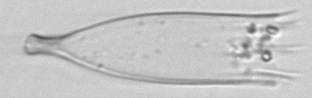
Label: Favella